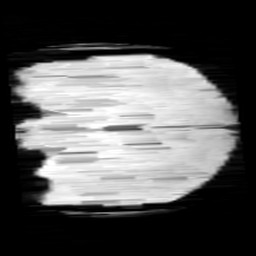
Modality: minIP
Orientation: coronal
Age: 9
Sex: male
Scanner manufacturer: siemens
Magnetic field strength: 3 T
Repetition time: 0.027 s
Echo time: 0.02 s